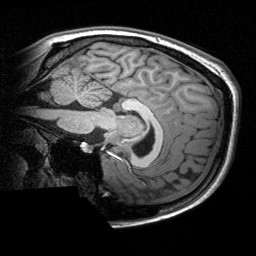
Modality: T1w
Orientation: sagittal
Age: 16
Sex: female
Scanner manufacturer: siemens
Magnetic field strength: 3 T
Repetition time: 2.53 s
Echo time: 0.00297 s